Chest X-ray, PA view. Patient: 70 years old, sex F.
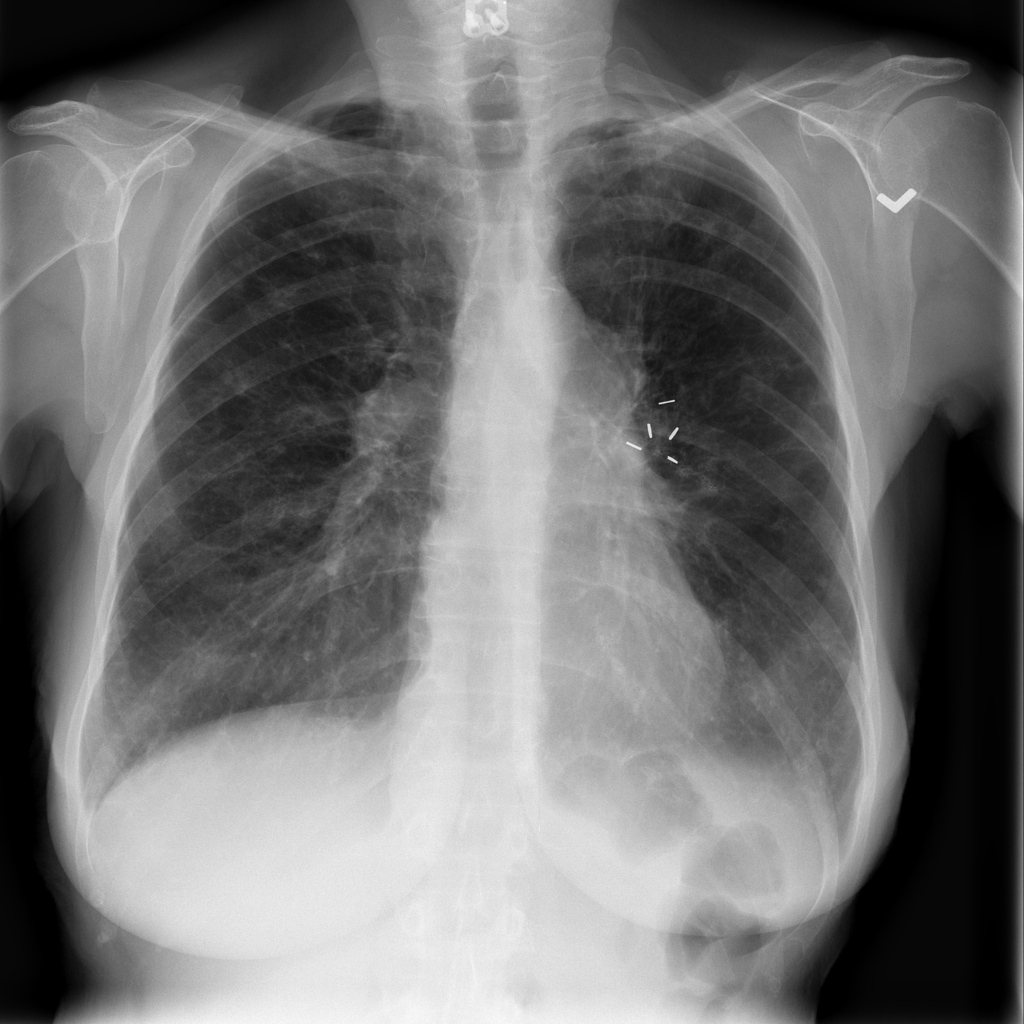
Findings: No Finding